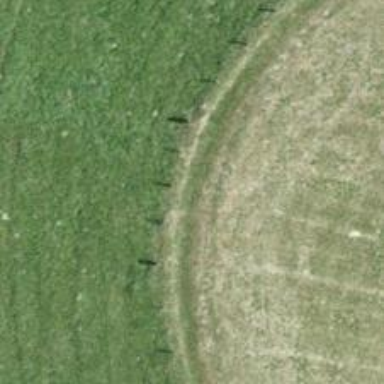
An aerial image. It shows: Grassy track with grade5 tracktype.